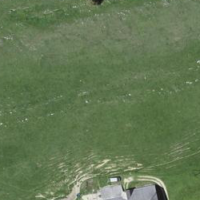
EUNIS habitat code: 23
Species observed at this site:
Argynnis paphia